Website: ulta-beauty
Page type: account-selection
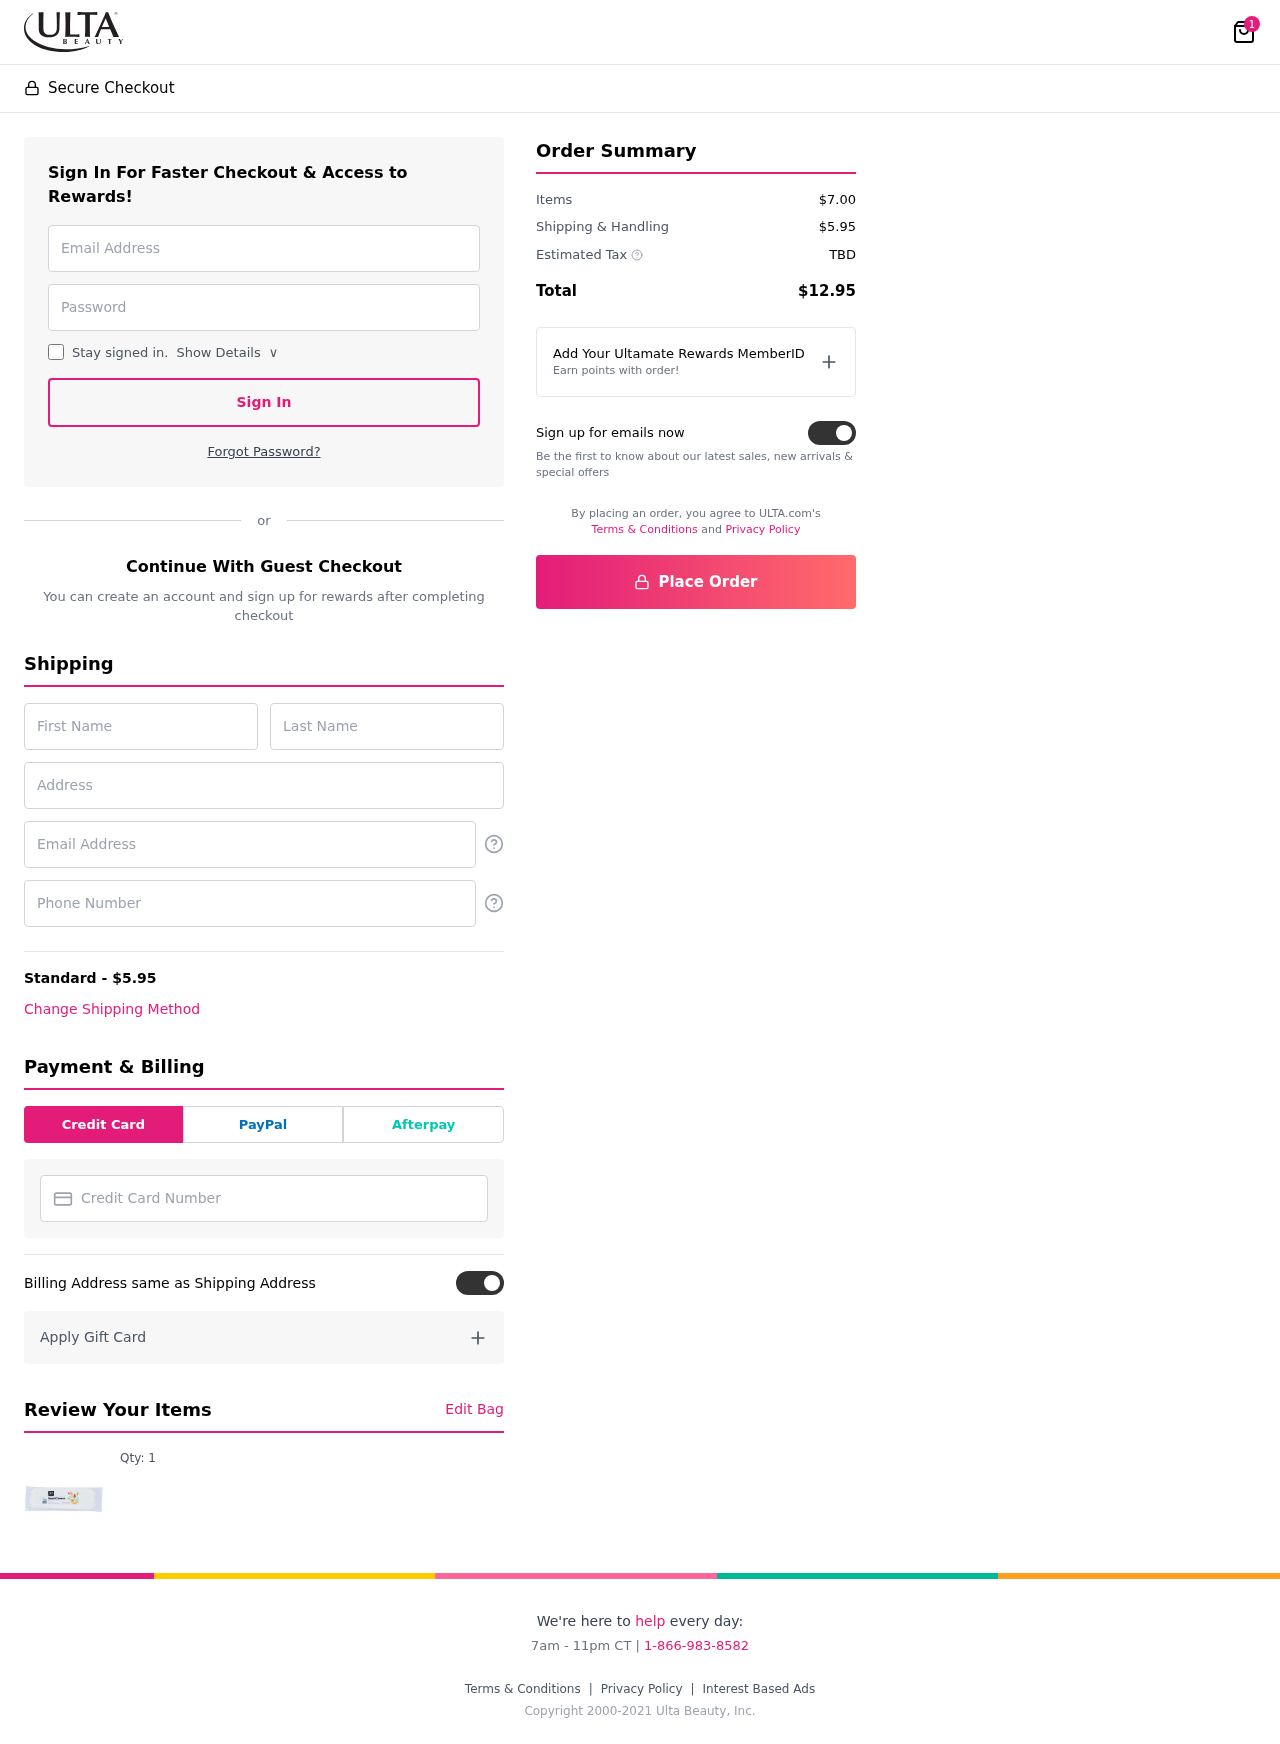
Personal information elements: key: PII_CARD_NUMBER
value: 4716 0076 8941 9127
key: PII_EMAIL
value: denise_johnson@gmail.com
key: PII_EMAIL2
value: denise_johnson@gmail.com
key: PII_FIRSTNAME
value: Denise
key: PII_LASTNAME
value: Johnson
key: PII_PHONE
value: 9647399706
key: PII_STREET
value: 60066 Daniel Row
Product elements: key: PRODUCT1_QUANTITY
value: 1
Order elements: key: ORDER_NUM_ITEMS
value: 1
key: ORDER_SHIPPING_COST
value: $5.95
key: ORDER_SUBTOTAL
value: $7.00
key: ORDER_TAX
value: TBD
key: ORDER_TOTAL
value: $12.95